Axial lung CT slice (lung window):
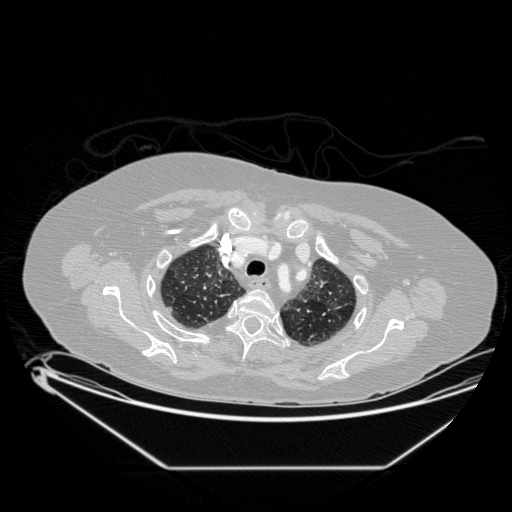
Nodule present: no